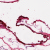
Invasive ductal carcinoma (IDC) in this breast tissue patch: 0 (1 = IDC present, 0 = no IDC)